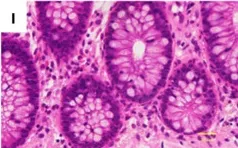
Histopathological findings of patients. Are magnified x400]. (E-G) Indicate samples before haematopoietic cell transplantation (HCT) in patient 3.
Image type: pathology (h&e)